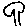
Label: tree